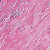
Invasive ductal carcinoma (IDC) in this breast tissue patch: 1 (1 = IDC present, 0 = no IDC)